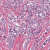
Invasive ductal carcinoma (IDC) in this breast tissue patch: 1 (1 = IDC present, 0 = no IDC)